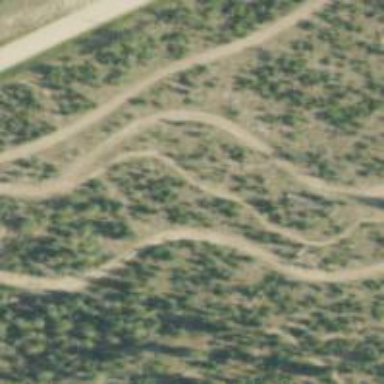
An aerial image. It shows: Service road designed for nordic skiing. The skiing track is groomed for both classic and skating techniques.